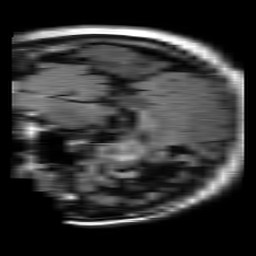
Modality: FLAIR
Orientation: sagittal
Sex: female
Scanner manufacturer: philips
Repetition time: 11 s
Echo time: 0.125 s